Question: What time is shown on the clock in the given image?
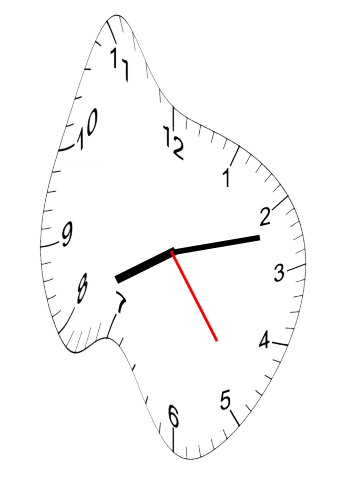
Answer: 08:12:24